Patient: sex F, age 59
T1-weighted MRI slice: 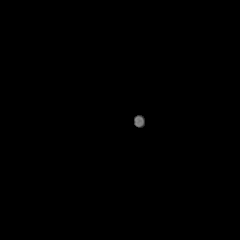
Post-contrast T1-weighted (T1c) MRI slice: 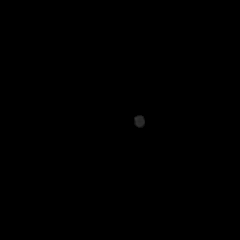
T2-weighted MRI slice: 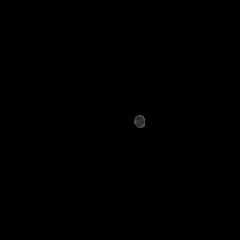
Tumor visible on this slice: no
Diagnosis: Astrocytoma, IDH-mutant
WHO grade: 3